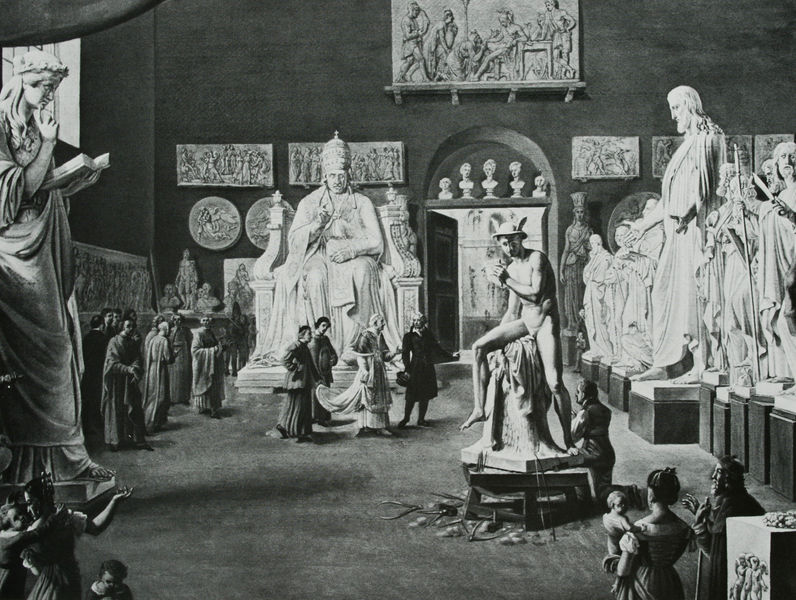
Titel: Papst Leo XII. besucht Thorvaldsens Atelier beim Palazzo Barberini im Jahre 1826
Künstler: Hans Detlev Christian Martens
Standort: Kopenhagen
Institution: Thorvaldsen Museum
Schlagwörter: flügel, gemälde, gott, mann, schatten, umhang, weiß, frauen, menschen, fenster, frau, grau, licht, marmor, männer, raum, schwarz, stuhl, tür, ansammlung, tanz, wand, falten, sockel, stein, bildnis, innenraum, boden, figur, mantel, innen, kind, klassizismus, mutter, paar, arbeit, kinder, skulptur, statue, relief, sitz, bogen, röcke, zuschauer, arbeiten, russland, baby, besucher, saal, figuren, bischof, papst, thron, atelier, plastik, monumental, betrachter, halle, antike, buch, stücke, druck, stich, künstler, helm, kunst, modelle, rom, ausstellung, fries, besuch, skulpturen, werkstatt, plastiken, statuen, antik, vatikan, tiara, platten, tempel, sammlung, museum, hermes, tuhl, büsten, merkur, reliefs, akademie, standbild, mamor, antikensammlung, mütter, friese, standbilder, bildhauer, podeste, skulpturensammlung, tafeln, restauration, sitzens, relieffs, abt, fundstücke, frau mit kind, pabst, stahlstich, amrmor, medalion, restaurator, kunstatelier, pbst